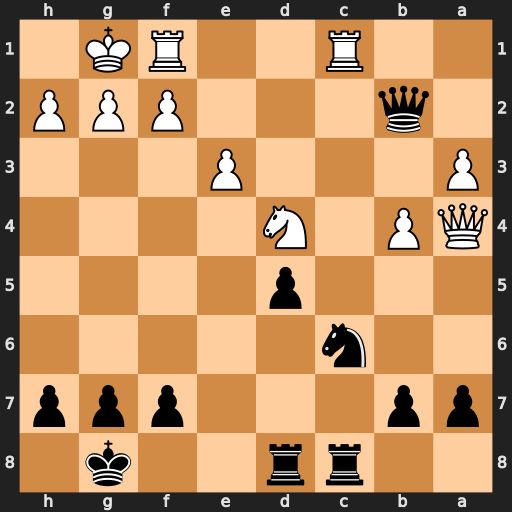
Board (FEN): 2rr2k1/pp3ppp/2n5/3p4/QP1N4/P3P3/1q3PPP/2R2RK1
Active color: b
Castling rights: -
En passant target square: -
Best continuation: Nxd4 Rxc8 Ne2+ Kh1 Rxc8